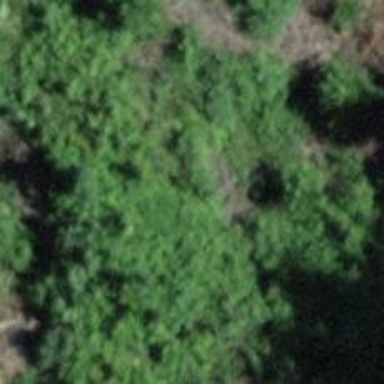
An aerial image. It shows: Area covered in scrub vegetation.